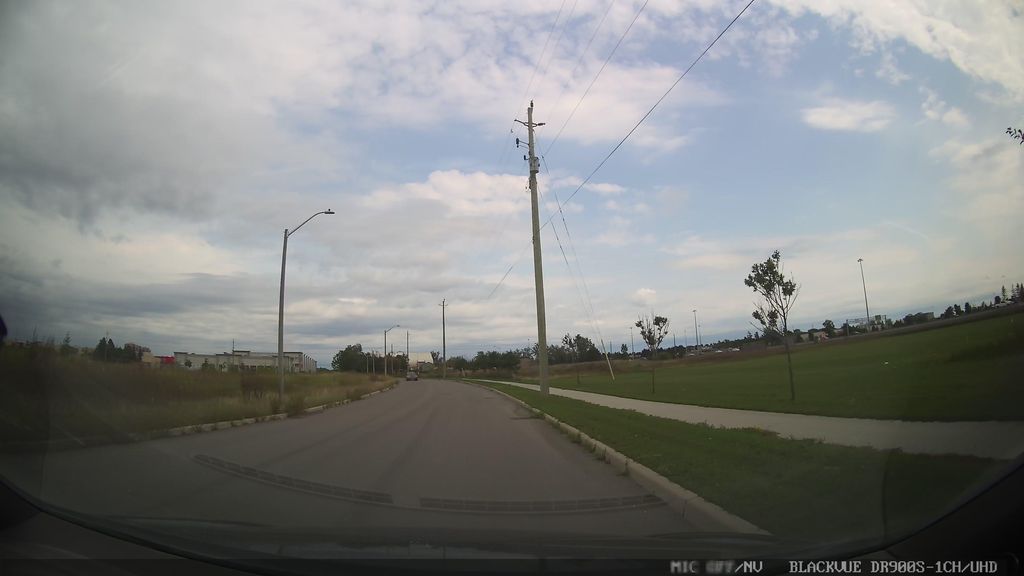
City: ottawa-gatineau